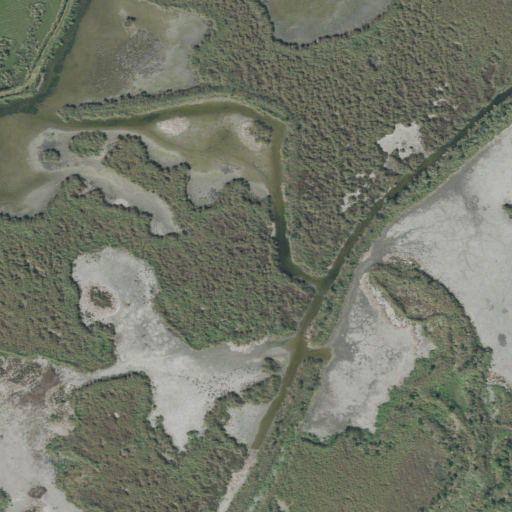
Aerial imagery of island in Texas named Kamey Island containing herbaceous wetlands and open water